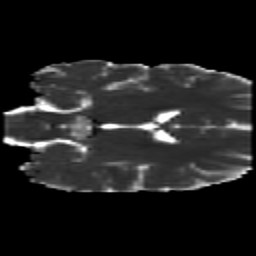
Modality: MD
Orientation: coronal
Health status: healthy
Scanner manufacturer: siemens
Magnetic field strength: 3 T
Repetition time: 10 s
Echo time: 0.092 s